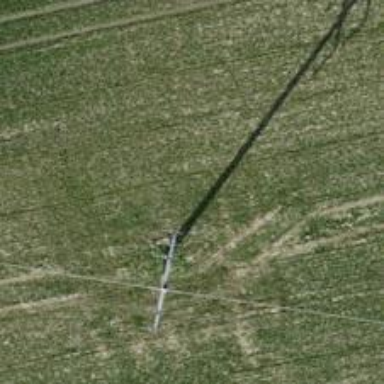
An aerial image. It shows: Concrete power pole.